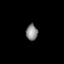
Tissue: lung
Cell type: Endothelial cells
Senescence score: 0.6306
Nuclear area (px): 183
Mean DAPI intensity: 136.874